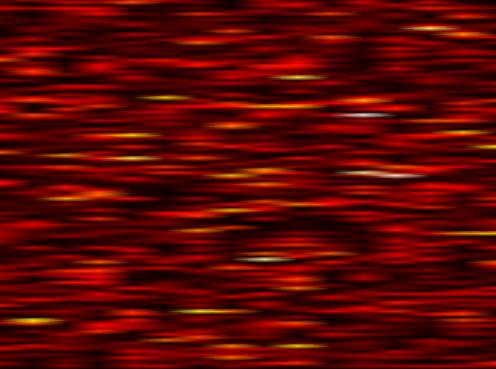
Label: WOLA